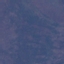
Label: HerbaceousVegetation